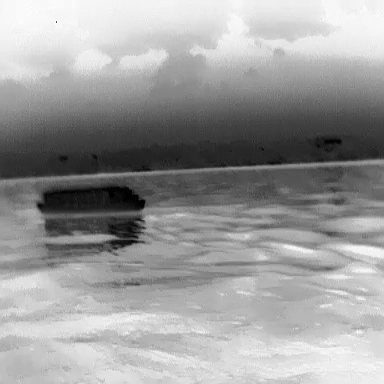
There is a fishing_boat in the infrared image.